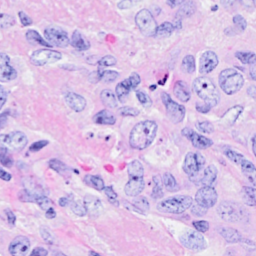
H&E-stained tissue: Breast